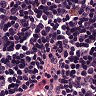
Metastatic tissue present: no